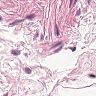
Metastatic tissue present: no